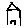
Label: house